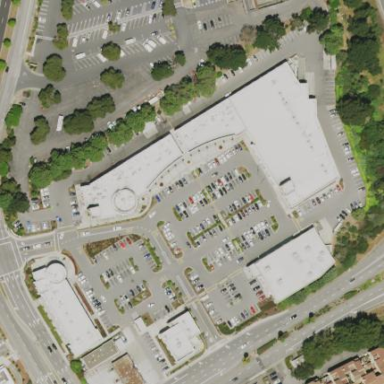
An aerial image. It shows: Retail area.